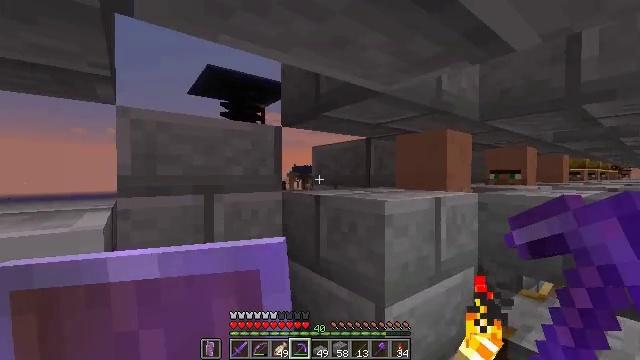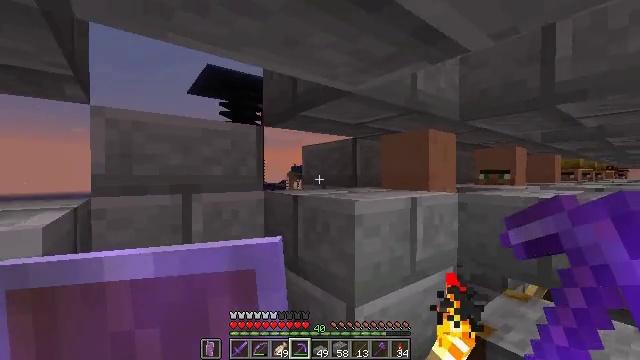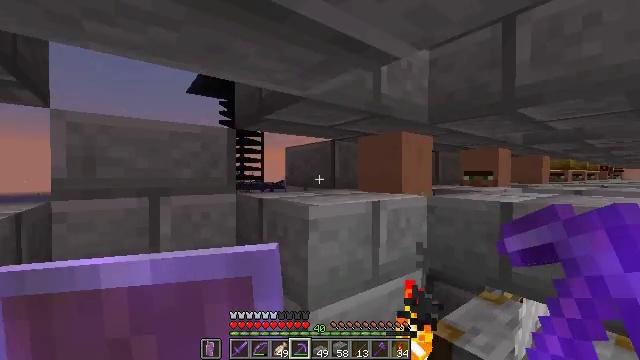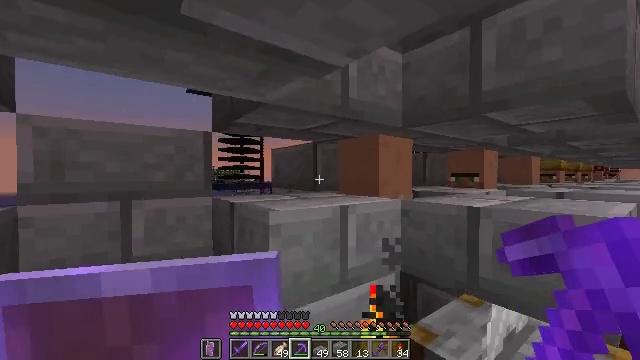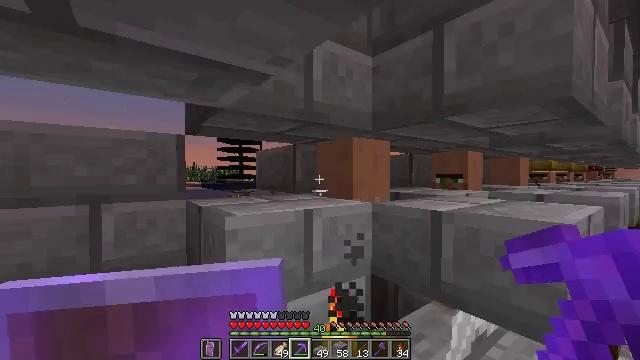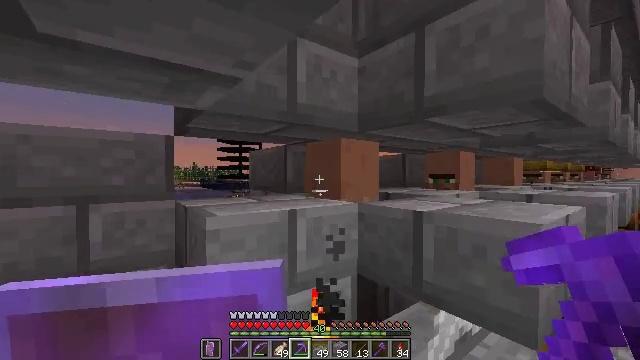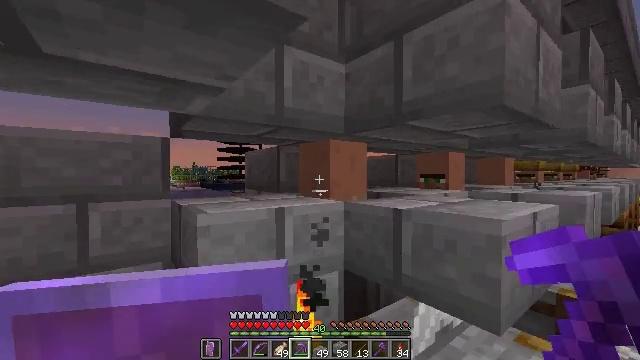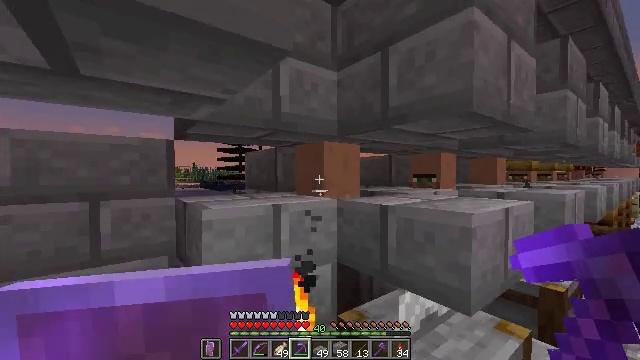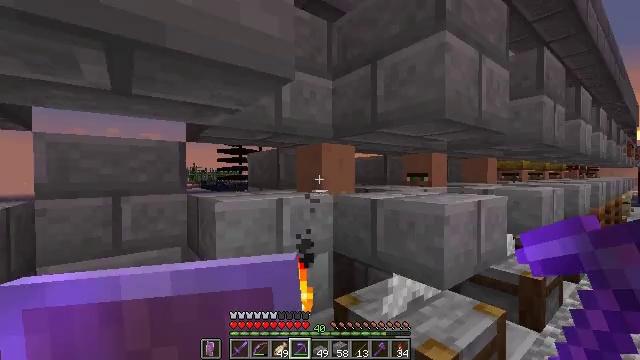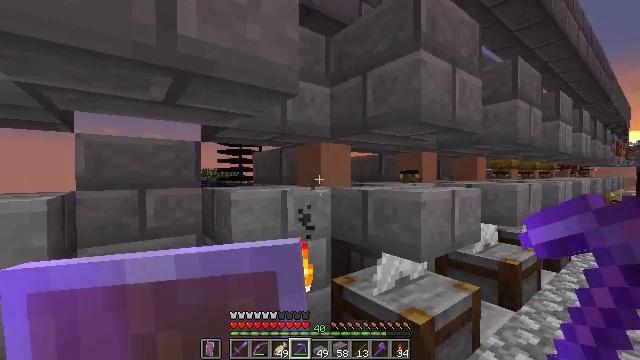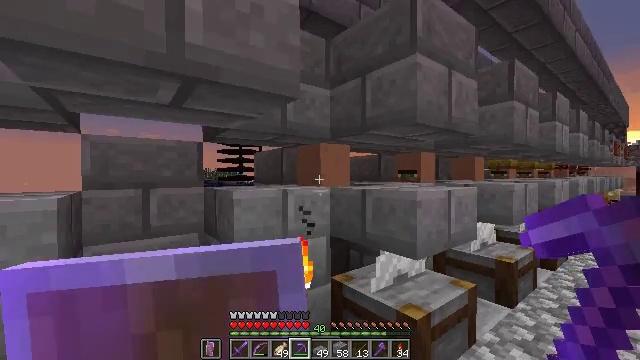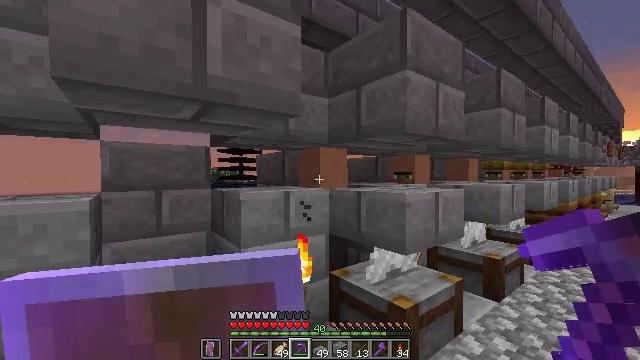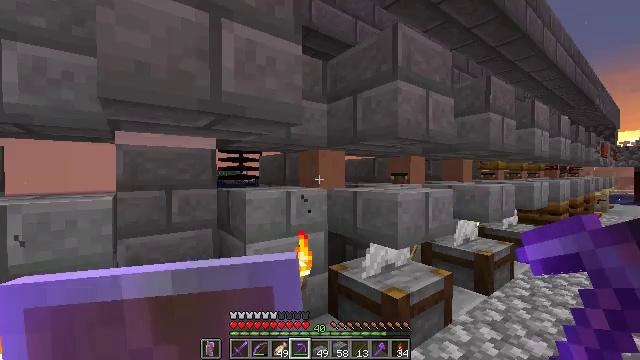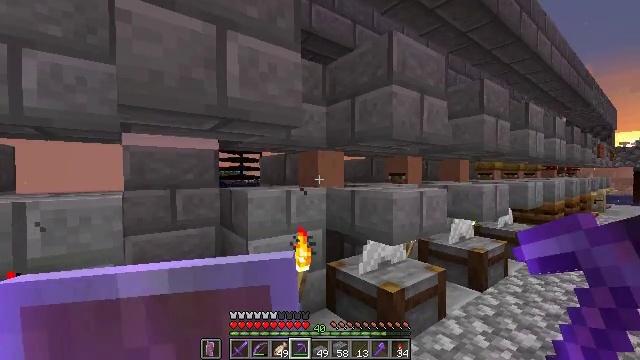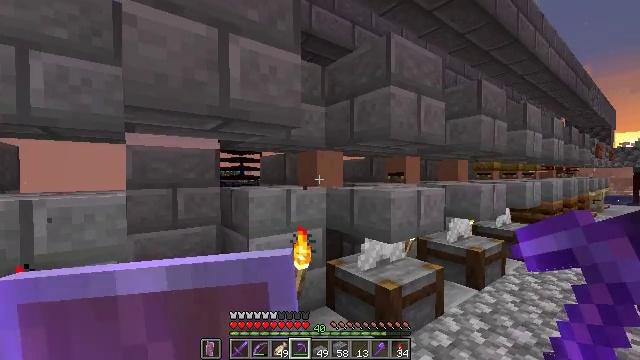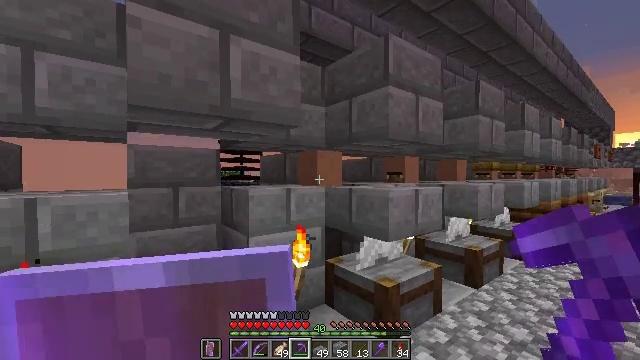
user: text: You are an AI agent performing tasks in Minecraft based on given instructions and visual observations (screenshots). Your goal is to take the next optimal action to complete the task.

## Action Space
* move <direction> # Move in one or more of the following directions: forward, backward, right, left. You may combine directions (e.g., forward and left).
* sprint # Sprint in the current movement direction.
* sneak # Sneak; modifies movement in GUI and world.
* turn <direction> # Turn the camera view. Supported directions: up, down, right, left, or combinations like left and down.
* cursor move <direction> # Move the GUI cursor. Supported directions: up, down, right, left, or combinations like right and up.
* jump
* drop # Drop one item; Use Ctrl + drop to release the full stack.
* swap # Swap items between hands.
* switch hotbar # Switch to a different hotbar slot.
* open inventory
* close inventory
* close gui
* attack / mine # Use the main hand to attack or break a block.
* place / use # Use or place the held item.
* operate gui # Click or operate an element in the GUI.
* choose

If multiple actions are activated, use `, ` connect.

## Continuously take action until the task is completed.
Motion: motion action
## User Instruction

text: Create a stonecutter using necessary resources.
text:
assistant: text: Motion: move right
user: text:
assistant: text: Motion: move right
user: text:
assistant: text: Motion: move right
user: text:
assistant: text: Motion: move right
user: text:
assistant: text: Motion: move back
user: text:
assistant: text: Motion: move back
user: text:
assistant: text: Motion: move back
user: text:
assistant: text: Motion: move back
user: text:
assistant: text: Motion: move back
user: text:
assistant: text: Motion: move back
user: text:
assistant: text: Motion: move back
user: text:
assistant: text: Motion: no_op
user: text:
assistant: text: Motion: no_op
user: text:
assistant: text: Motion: no_op
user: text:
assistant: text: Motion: no_op
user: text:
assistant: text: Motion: no_op
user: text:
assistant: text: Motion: no_op
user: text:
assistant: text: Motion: no_op
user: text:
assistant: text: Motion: no_op
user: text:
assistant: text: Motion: no_op
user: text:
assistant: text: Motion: no_op
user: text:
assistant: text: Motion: move forward
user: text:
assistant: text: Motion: move forward
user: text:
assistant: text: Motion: move forward
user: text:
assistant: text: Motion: move forward
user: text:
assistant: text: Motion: move forward
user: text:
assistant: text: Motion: move forward
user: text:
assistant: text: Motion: move forward
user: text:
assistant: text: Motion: no_op
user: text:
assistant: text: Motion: no_op